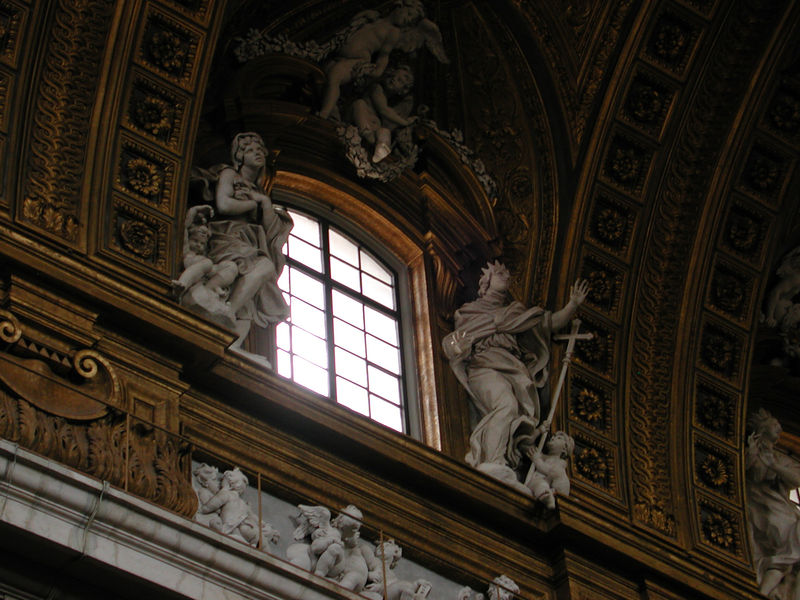
Titel: Stuckausstattung in Il Gesù in Rom
Künstler: Giovanni Battista Gaulli
Standort: Rom, Il Gesù (EU - I - Latium)
Schlagwörter: hand, mann, schatten, weiß, blumen, fenster, frau, licht, marmor, dach, gebäude, rosen, muster, ornament, barock, mensch, kirche, figur, gold, decke, krone, engel, skulptur, statue, relief, figuren, detail, verzierung, stuck, foto, gewölbe, kreuz, schwert, kranz, sims, öffnung, skulpturen, statuen, kassetten, heilige, putten, illusion, putti, rosetten, staue, kreut, tonnengewölbe, wölbung, kruez, gurtbogen, gurtbögen, stichkappe, mramor, arphe